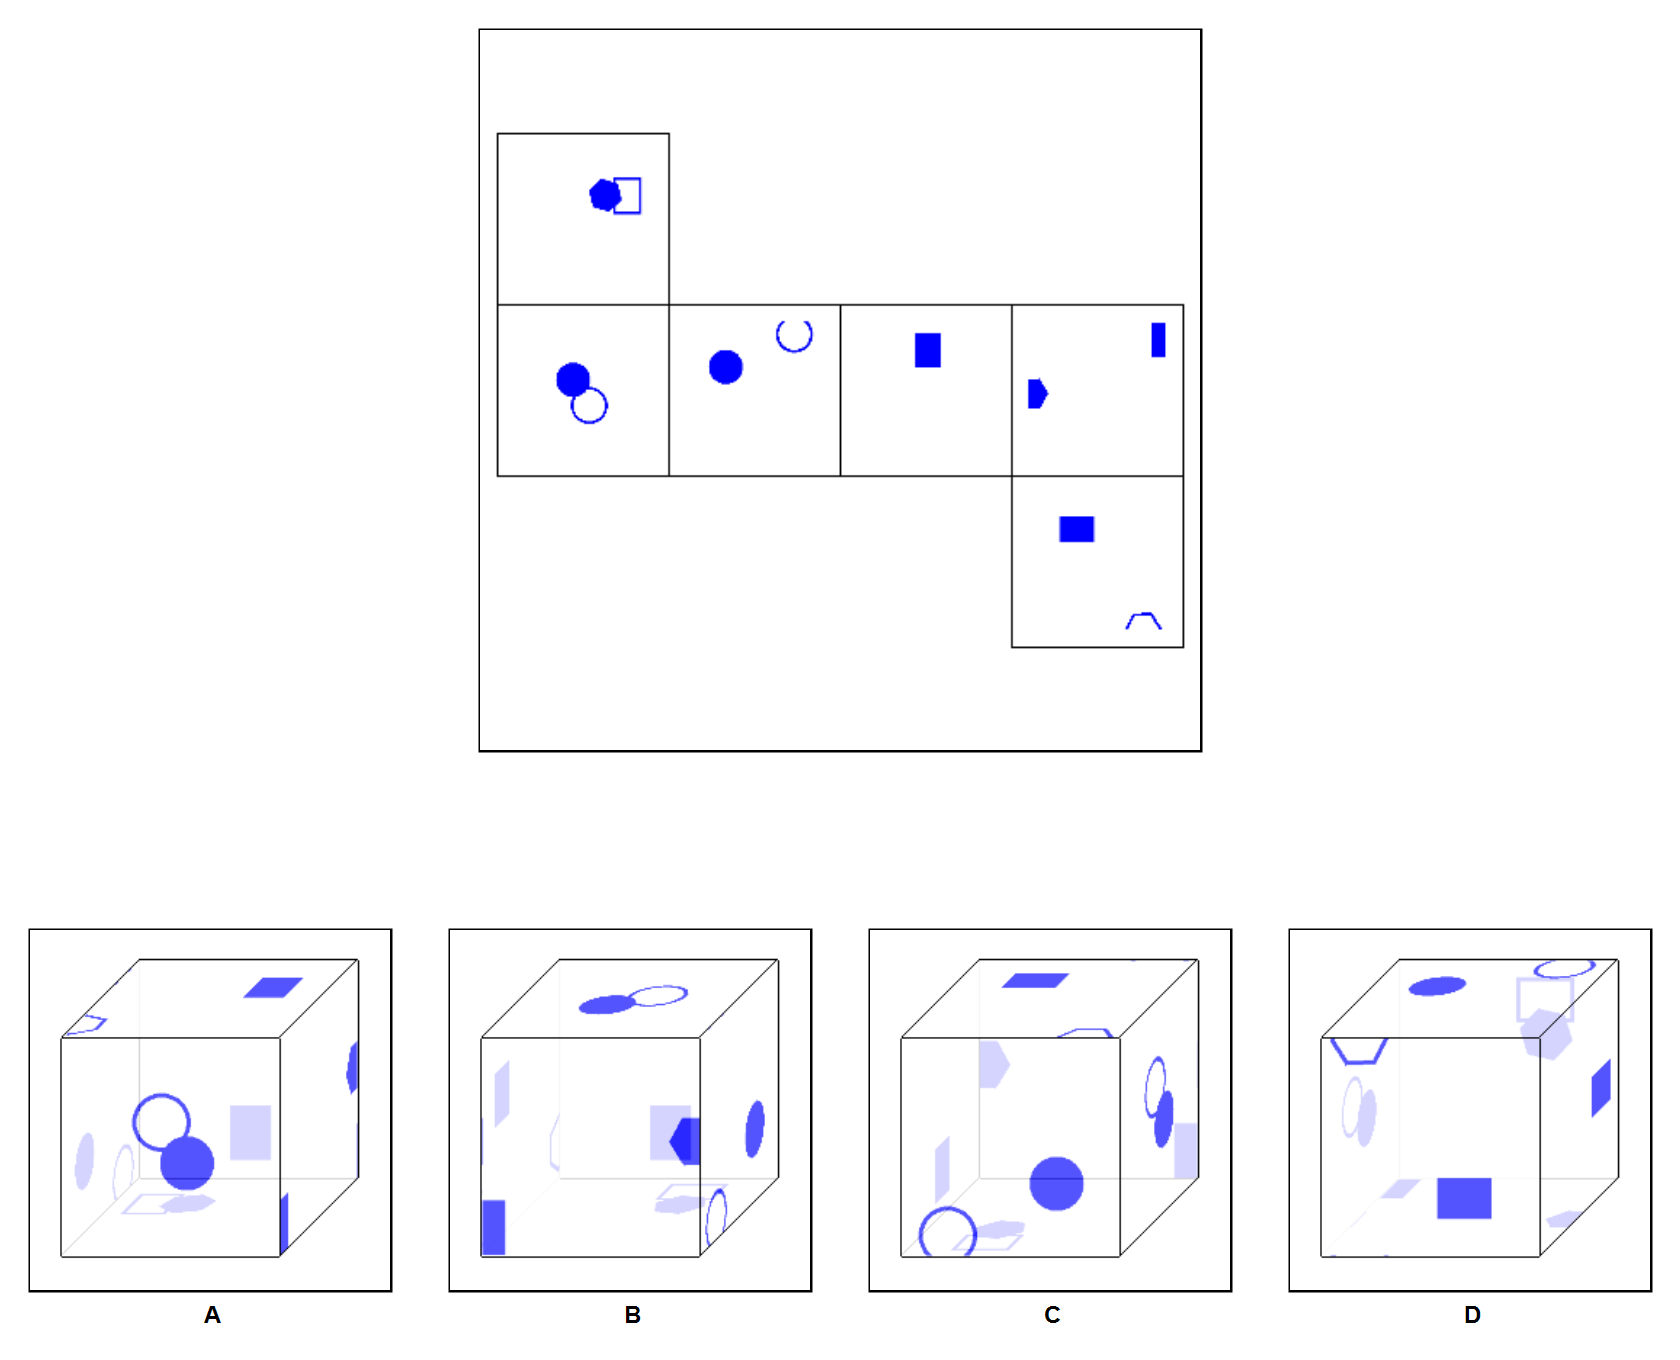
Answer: B